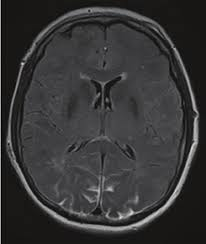
Label: notumor